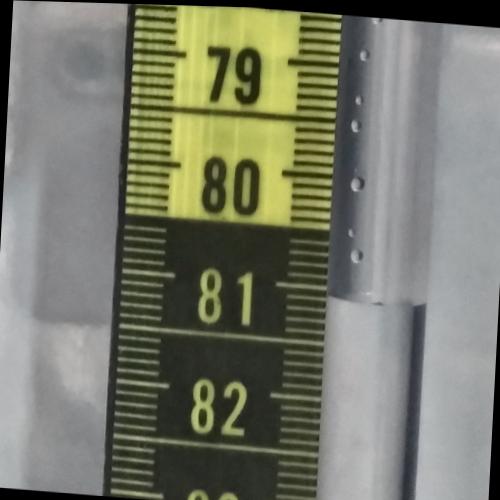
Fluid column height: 81.1 cm